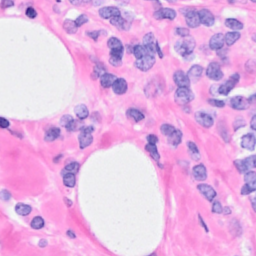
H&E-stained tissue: Breast